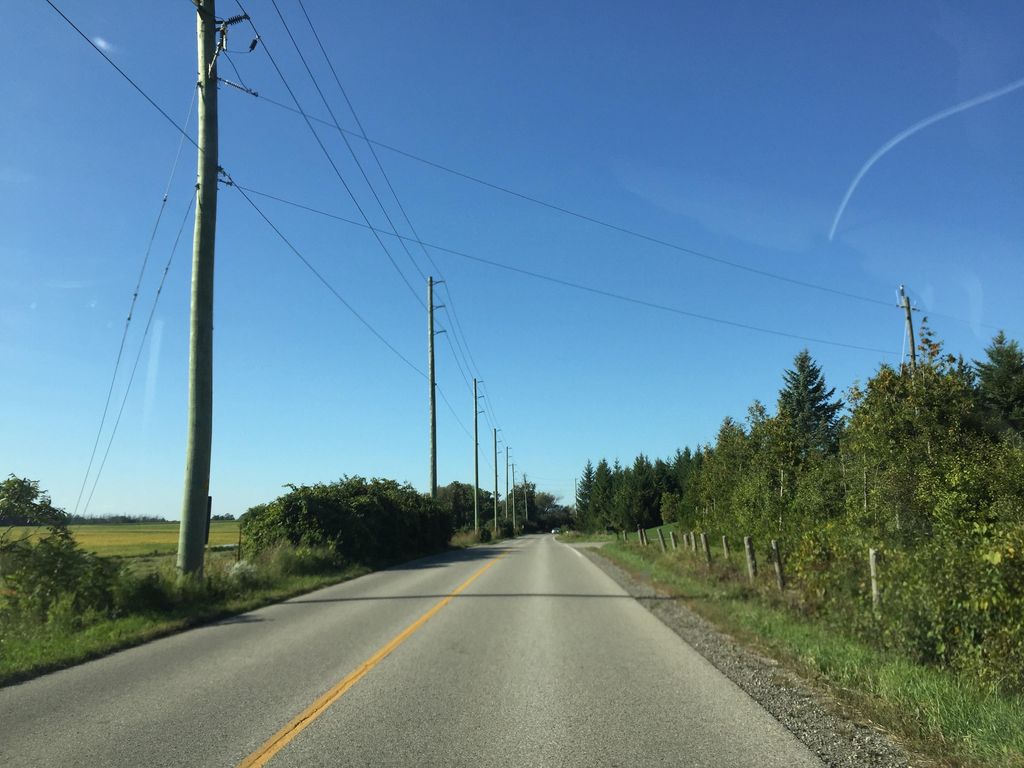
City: kitchener-waterloo